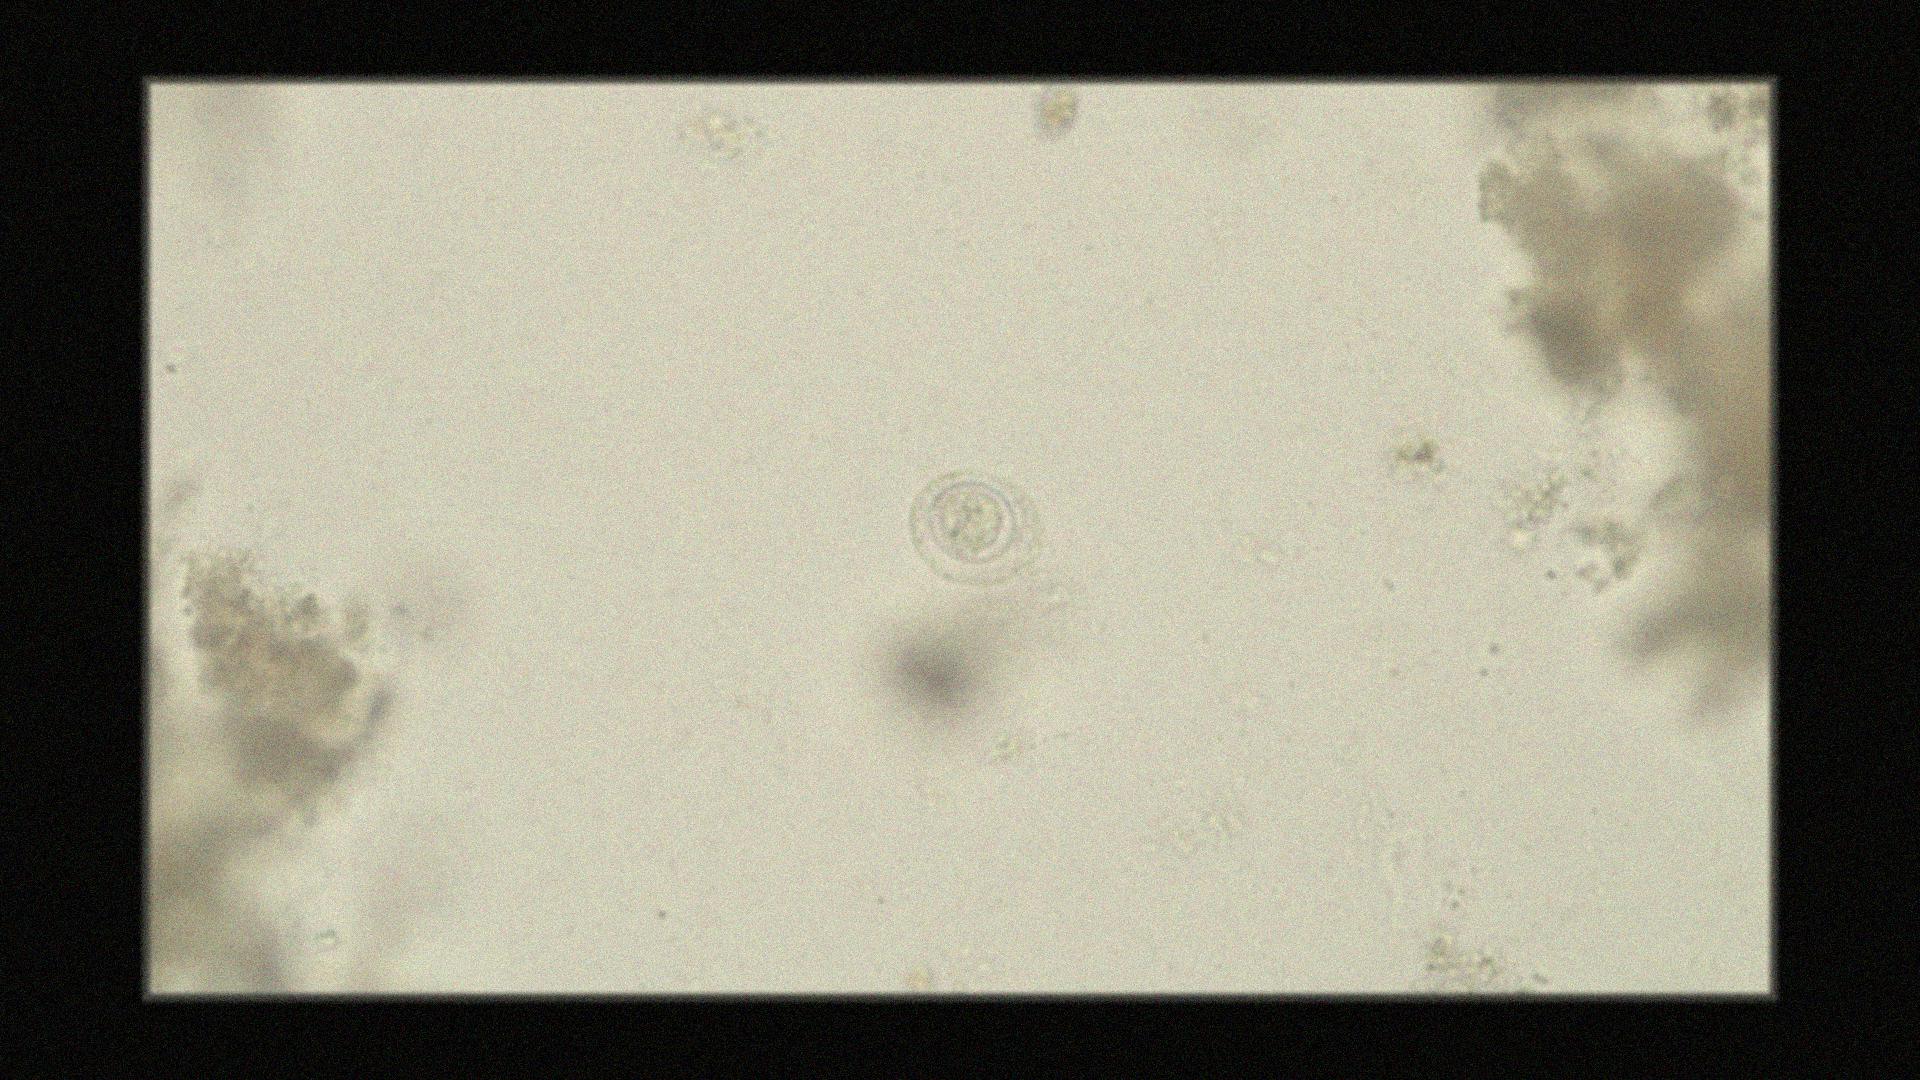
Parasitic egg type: Hymenolepis nana